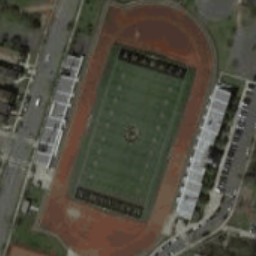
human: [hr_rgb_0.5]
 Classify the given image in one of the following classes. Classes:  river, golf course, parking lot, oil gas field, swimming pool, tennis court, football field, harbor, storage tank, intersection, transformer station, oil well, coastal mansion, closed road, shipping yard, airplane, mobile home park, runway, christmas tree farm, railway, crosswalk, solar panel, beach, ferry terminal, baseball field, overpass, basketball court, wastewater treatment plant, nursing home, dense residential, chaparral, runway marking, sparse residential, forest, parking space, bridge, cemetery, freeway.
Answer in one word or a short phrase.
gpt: football field